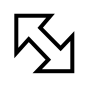
Cursor type: resize_nwse
OS/theme: linux-notwaita
Variant: white